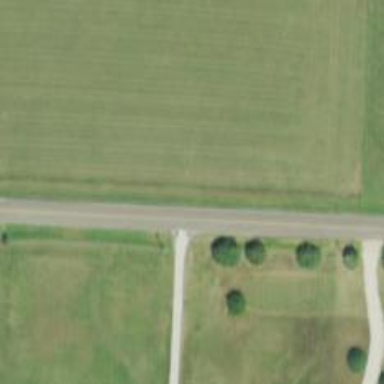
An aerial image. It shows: Tertiary road.